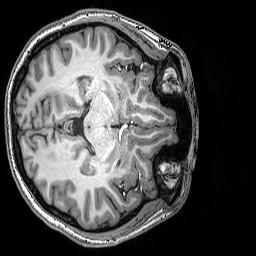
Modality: T1w
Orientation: axial
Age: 18
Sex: female
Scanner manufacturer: siemens
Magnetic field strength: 3 T
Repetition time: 2.5 s
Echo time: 0.00343 s